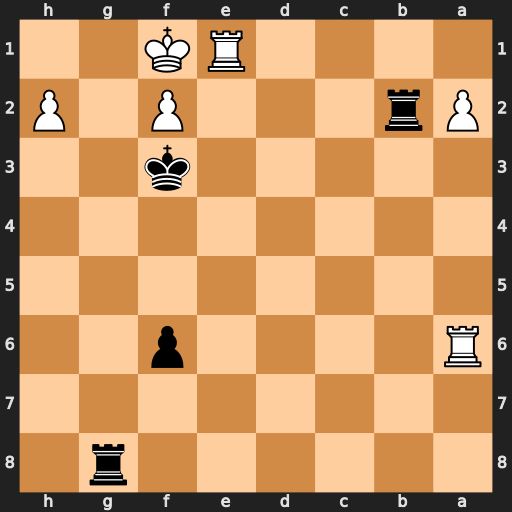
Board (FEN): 6r1/8/R4p2/8/8/5k2/Pr3P1P/4RK2
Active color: b
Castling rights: -
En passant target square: -
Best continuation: Rxf2#